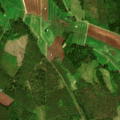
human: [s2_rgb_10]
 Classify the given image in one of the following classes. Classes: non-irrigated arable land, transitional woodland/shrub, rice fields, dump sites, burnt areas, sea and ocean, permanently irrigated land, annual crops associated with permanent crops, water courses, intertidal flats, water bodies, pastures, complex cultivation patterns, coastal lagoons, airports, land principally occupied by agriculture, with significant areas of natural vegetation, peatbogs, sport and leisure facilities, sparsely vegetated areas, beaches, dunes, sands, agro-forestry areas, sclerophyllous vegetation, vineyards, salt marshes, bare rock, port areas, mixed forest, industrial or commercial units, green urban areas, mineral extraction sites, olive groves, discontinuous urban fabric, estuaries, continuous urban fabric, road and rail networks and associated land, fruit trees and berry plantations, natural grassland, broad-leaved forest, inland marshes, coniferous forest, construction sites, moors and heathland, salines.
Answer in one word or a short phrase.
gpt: non-irrigated arable land, coniferous forest, mixed forest, transitional woodland/shrub